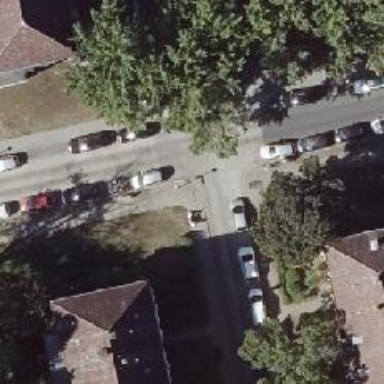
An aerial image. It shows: Sidewalk along the footway.